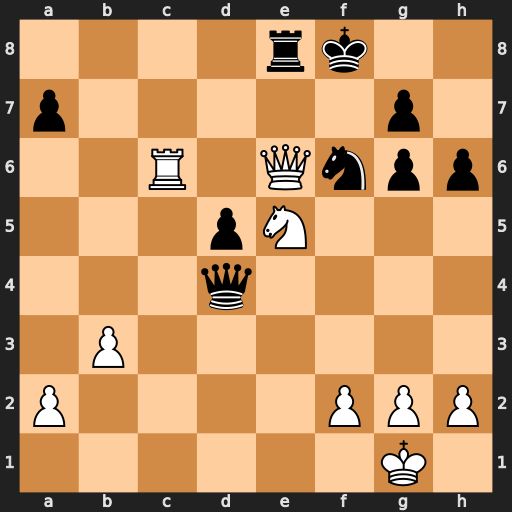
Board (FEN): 4rk2/p5p1/2R1Qnpp/3pN3/3q4/1P6/P4PPP/6K1
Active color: w
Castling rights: -
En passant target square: -
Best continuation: Nxg6#